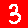
Digit: 3